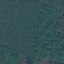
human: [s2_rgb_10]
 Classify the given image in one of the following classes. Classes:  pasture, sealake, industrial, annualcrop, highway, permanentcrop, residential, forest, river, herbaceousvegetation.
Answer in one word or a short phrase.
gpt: Forest